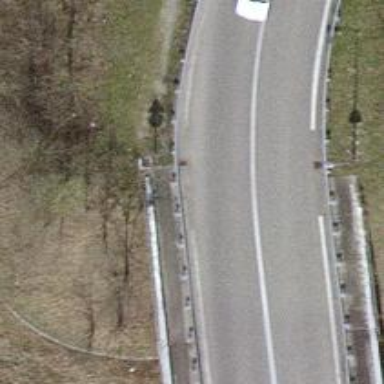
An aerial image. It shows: Unclassified road on asphalt surface with bridge.